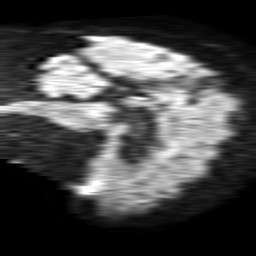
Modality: TRACE
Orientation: sagittal
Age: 67
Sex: female
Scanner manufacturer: philips
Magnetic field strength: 1.5 T
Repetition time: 4.6 s
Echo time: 0.08631 s